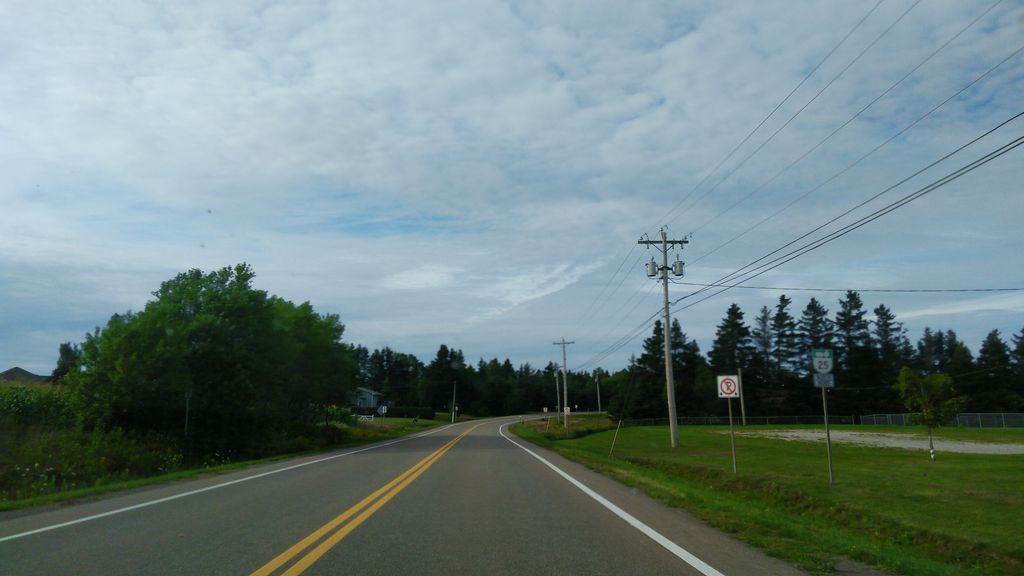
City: charlottetown